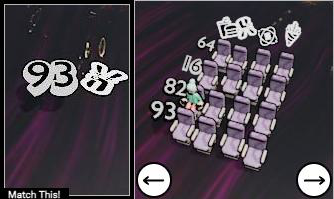
Task: seats
Answer: no